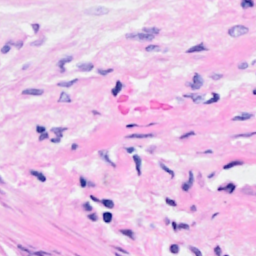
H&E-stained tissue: Breast